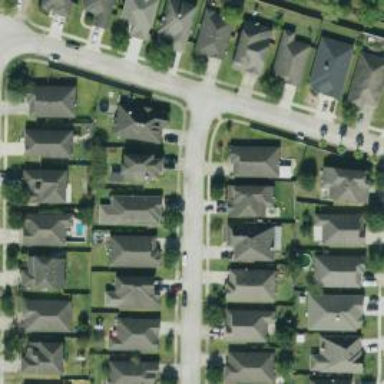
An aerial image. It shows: Residential road with separate sidewalk.